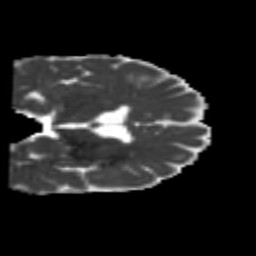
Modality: MD
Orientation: coronal
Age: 22
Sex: female
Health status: healthy
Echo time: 0.074 s